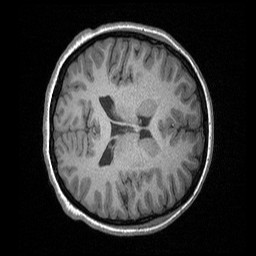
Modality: T1w
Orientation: axial
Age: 18
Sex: female
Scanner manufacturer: siemens
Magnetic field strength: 3 T
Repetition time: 1.64 s
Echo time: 0.00234 s